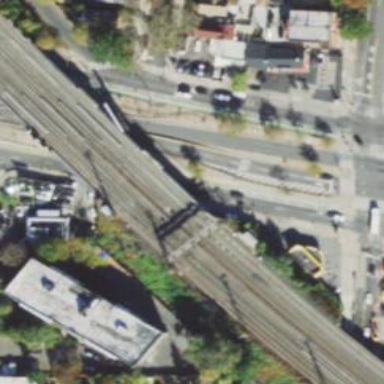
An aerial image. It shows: Railway bridge with electrified rail tracks.